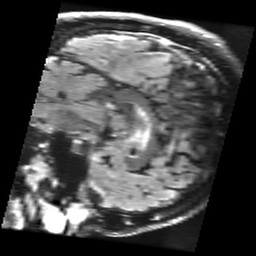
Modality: FLAIR
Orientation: sagittal
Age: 60
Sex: male
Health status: healthy
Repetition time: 12 s
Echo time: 0.09782 s